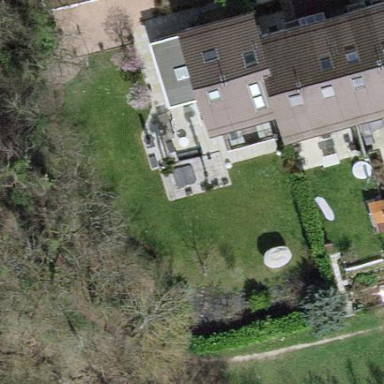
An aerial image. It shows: Garden surrounded by fence.